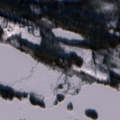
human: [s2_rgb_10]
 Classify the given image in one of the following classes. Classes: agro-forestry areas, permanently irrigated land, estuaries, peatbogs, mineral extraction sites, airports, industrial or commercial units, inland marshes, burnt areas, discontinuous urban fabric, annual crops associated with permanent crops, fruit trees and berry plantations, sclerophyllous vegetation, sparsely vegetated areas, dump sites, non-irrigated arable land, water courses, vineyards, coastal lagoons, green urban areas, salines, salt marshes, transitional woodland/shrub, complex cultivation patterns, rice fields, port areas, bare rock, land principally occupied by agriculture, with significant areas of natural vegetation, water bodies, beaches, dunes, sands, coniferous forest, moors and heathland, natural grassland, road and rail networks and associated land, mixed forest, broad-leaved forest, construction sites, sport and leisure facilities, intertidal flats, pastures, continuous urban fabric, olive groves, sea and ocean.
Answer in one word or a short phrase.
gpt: coniferous forest, peatbogs, water bodies